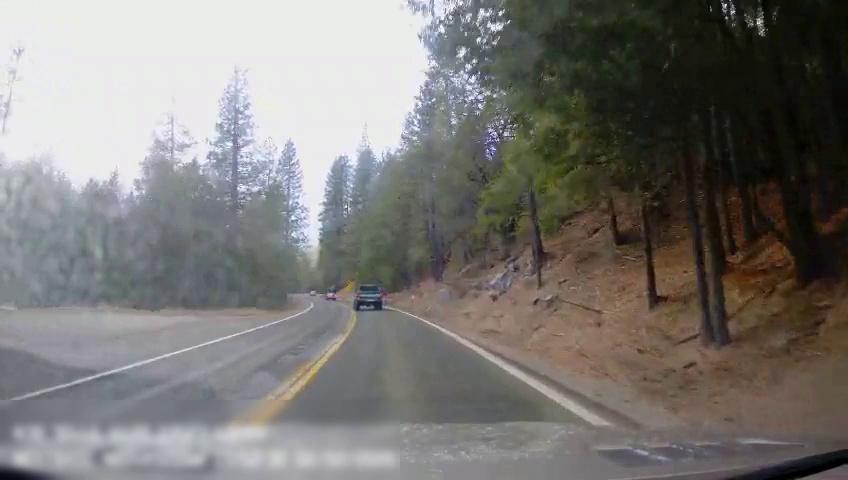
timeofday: Day
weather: Sunny
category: Drivable Space
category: Vehicles | SUV
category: Vehicles | Truck
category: Lanes | Current Lane
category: Lanes | Opposite Lane
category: Lanes | Opposite Lane
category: Lanes | Opposite Lane
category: Traffic | Signs